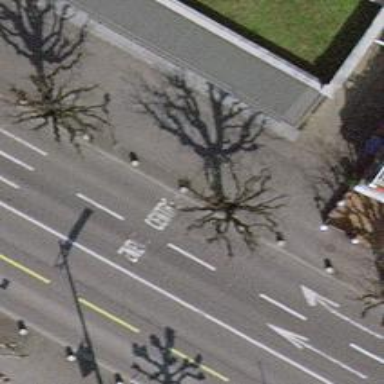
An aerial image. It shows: Avenue of trees.